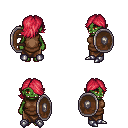
a pixel art fantasy rpg character, female body template, orc, green skin, brown tunic, robe skirt, ruby red swoop hairstyle, metal boots, shield, four views (front, back, left, right), 2x2 character sprite sheet, small pixel art, hard edges, no anti-aliasing